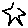
Label: star